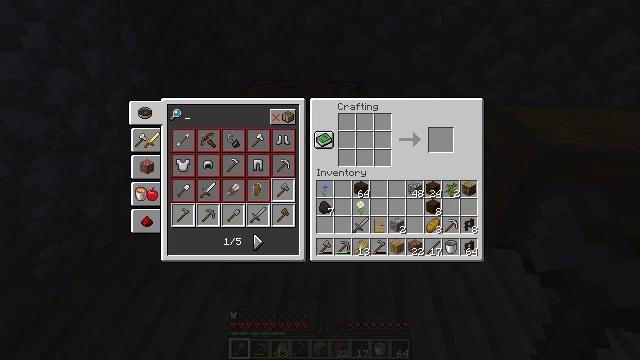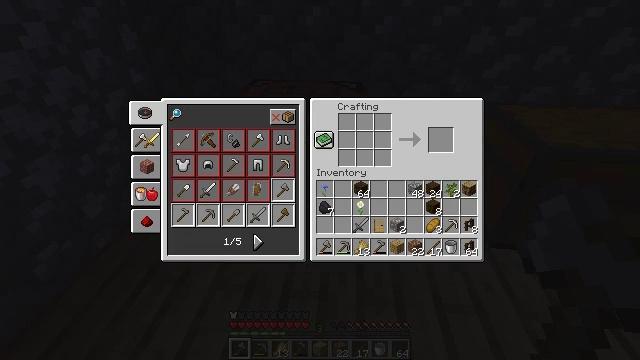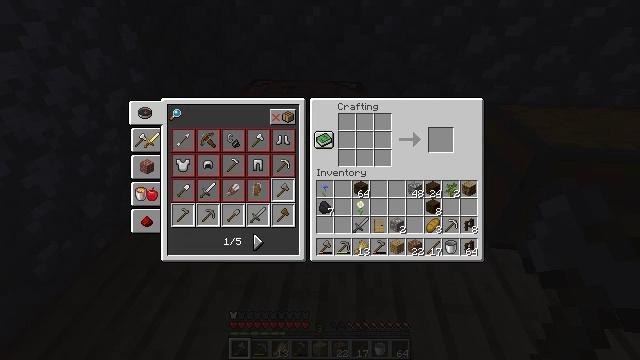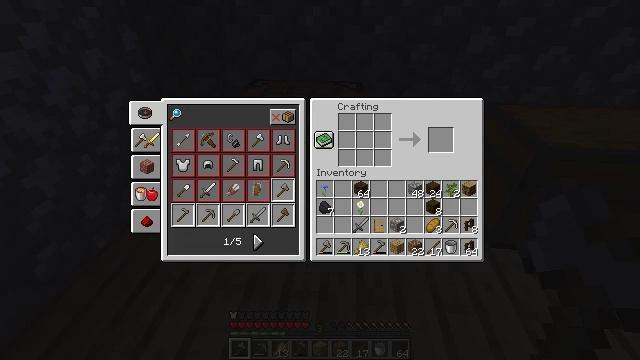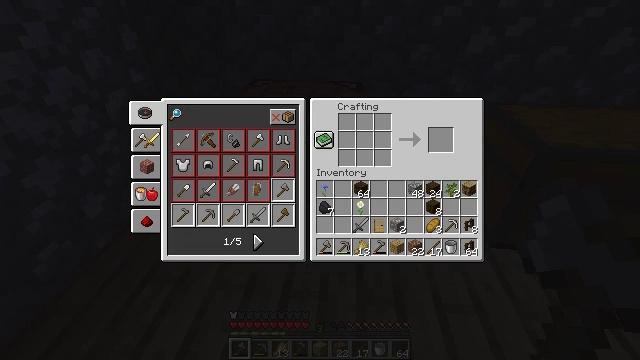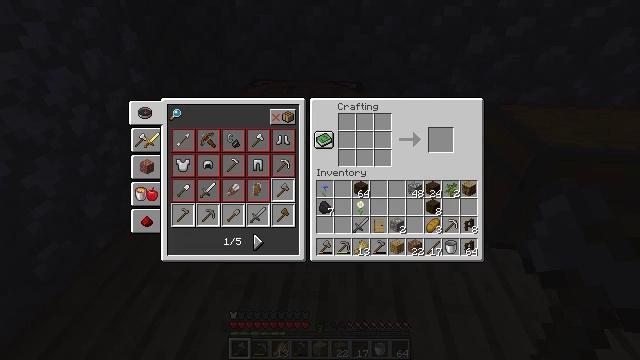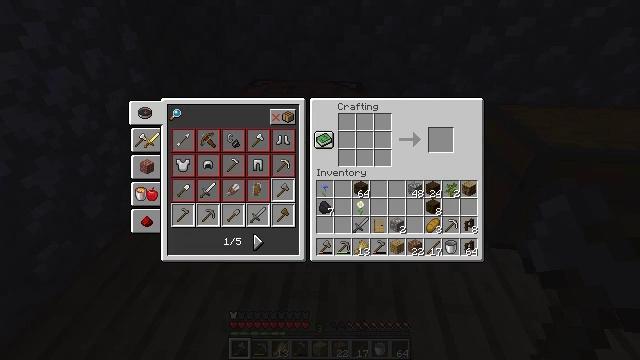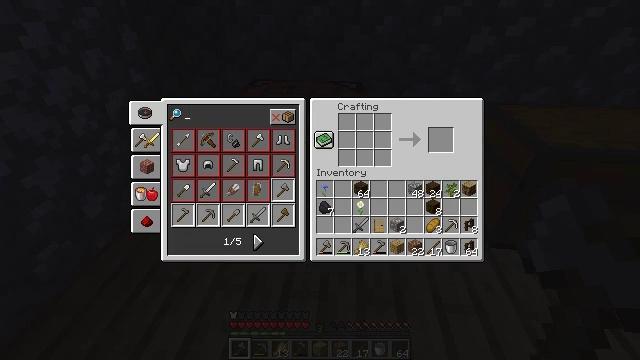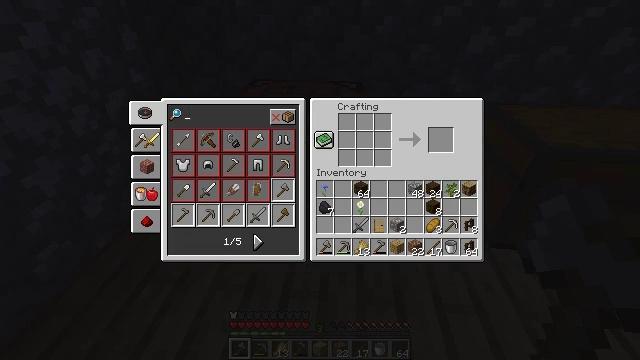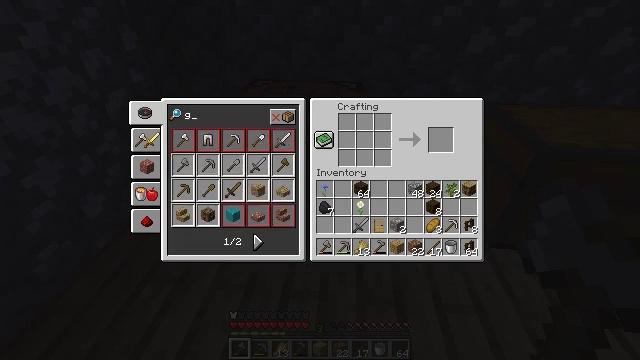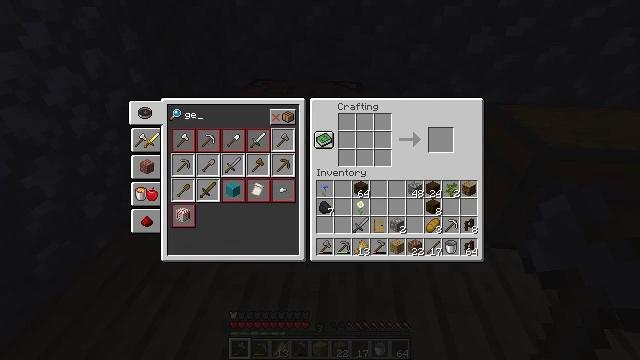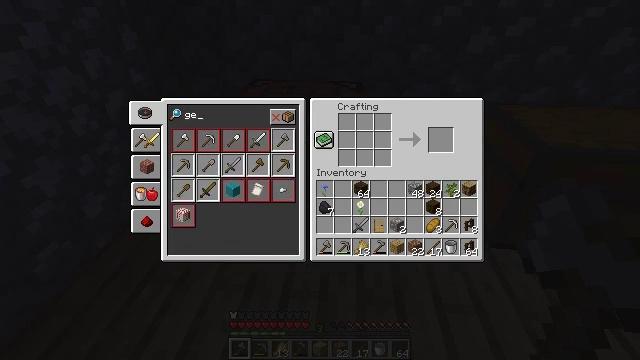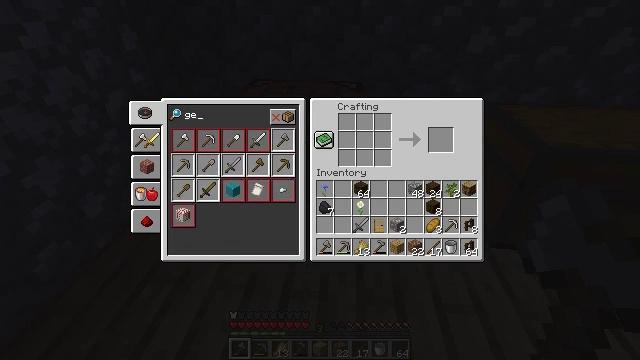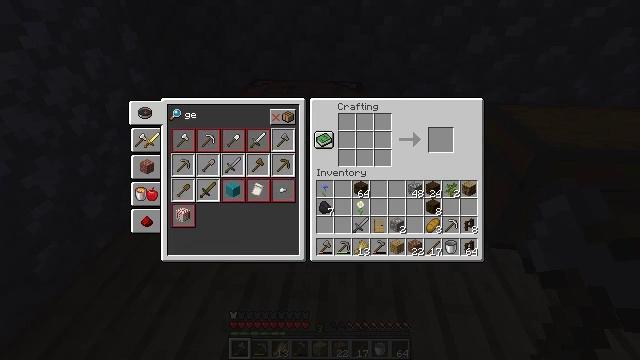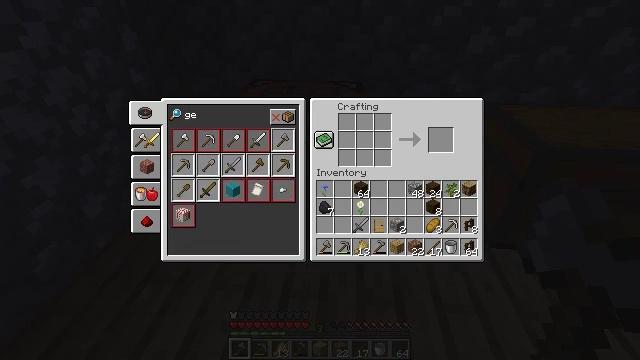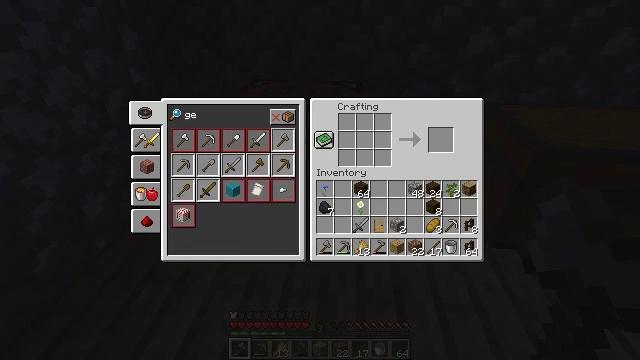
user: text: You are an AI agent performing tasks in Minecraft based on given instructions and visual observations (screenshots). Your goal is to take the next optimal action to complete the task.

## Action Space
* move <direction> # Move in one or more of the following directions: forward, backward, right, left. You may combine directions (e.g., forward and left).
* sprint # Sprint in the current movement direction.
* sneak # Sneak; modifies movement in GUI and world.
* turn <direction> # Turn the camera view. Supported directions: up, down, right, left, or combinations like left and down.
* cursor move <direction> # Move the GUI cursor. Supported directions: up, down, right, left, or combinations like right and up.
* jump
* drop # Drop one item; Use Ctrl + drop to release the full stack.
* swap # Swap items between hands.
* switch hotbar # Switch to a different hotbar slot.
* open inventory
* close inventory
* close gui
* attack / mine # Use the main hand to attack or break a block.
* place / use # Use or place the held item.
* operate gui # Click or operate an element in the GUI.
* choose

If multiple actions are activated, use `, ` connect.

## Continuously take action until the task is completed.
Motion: motion action
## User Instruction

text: Make a dark oak fence gate using the crafting table.
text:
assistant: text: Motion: no_op
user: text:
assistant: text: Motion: no_op
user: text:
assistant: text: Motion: no_op
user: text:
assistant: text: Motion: no_op
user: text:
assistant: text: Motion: no_op
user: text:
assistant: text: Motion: no_op
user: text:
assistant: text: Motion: no_op
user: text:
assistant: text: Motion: no_op
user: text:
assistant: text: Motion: no_op
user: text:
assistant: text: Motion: no_op
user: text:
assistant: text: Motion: no_op
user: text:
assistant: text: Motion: no_op
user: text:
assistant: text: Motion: no_op
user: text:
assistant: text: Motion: no_op
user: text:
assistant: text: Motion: no_op
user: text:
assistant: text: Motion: no_op
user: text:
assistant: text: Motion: no_op
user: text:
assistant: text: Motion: no_op
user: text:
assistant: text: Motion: no_op
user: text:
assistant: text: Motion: no_op
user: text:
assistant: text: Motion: no_op
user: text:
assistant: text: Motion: no_op
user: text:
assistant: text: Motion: no_op
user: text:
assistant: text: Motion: no_op
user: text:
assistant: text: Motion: no_op
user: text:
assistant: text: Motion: no_op
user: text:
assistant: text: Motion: no_op
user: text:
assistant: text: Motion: no_op
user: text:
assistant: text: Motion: no_op
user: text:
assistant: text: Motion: no_op